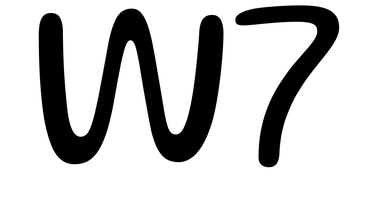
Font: Gluten_Light